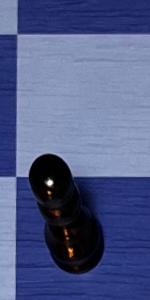
Label: Pawn_Black